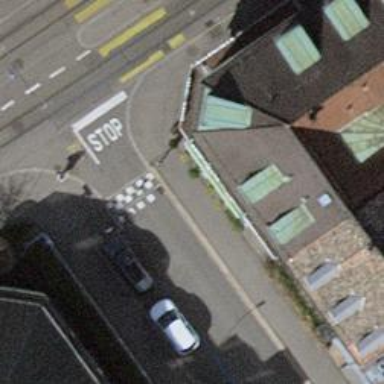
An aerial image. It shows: Kerb barrier.